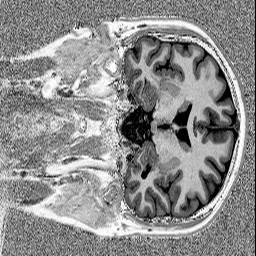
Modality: MP2RAGE
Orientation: coronal
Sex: male